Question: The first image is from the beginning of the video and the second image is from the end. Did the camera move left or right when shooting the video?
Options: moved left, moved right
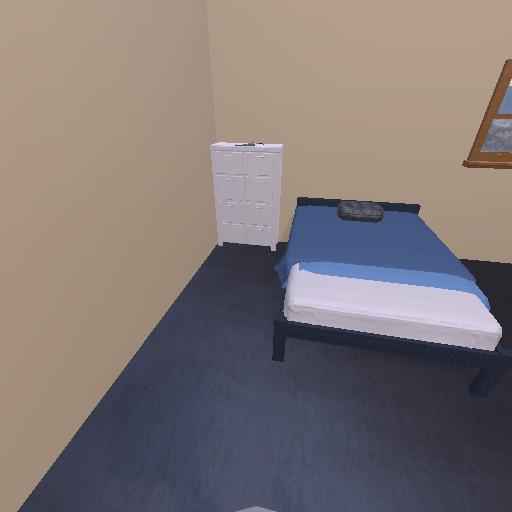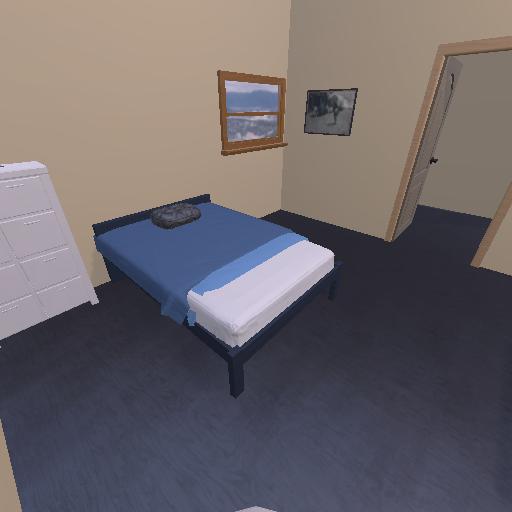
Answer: moved left